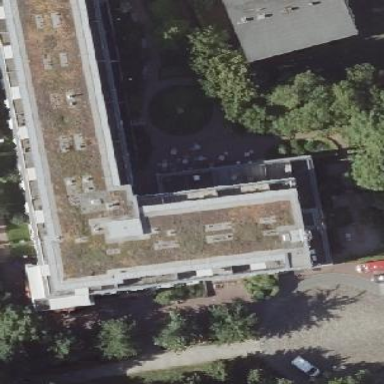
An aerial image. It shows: Dormitory building with flat roof.